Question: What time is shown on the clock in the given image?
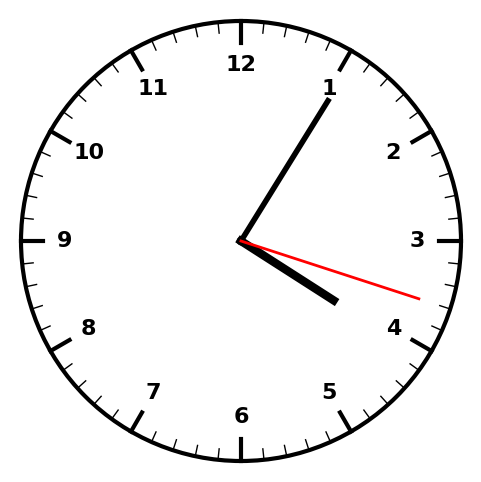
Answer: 04:05:18